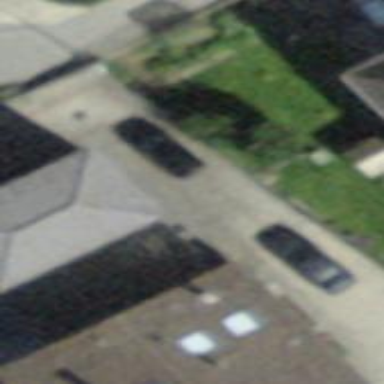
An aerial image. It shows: Garage with hipped roof.